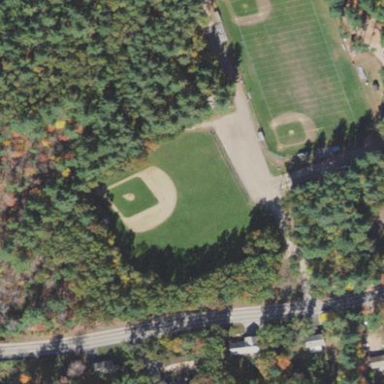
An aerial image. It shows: Baseball pitch for leisure land activities.